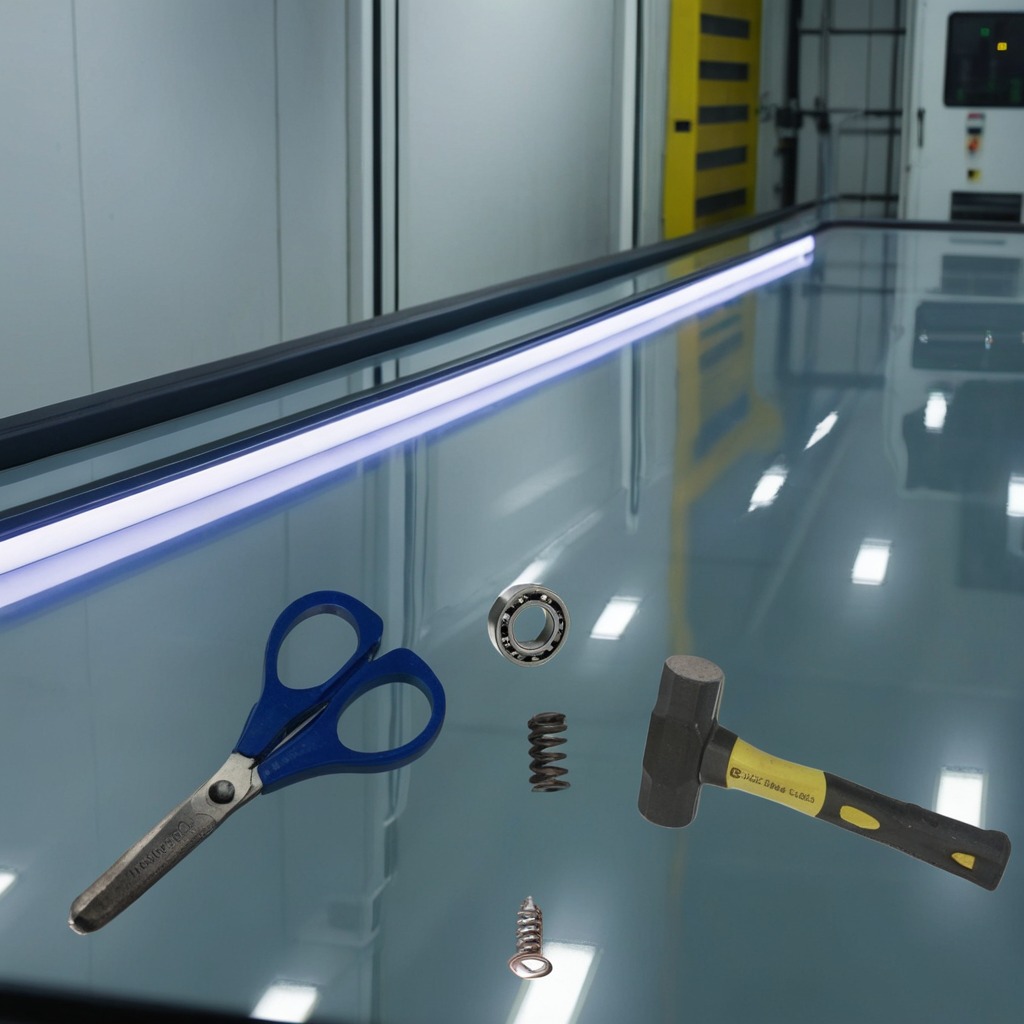
A metal ball bearing, a metal machine screw, a hammer, a coiled metal spring, and a pair of scissors are lying on a high-gloss table in a ship maintenance bay industrial lighting.